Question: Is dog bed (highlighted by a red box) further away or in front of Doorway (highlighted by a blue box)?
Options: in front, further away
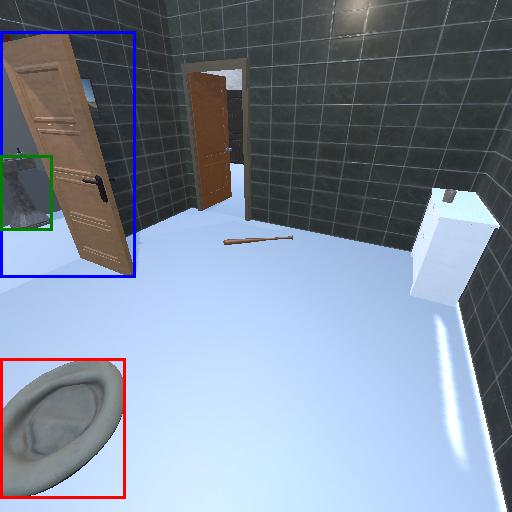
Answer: in front